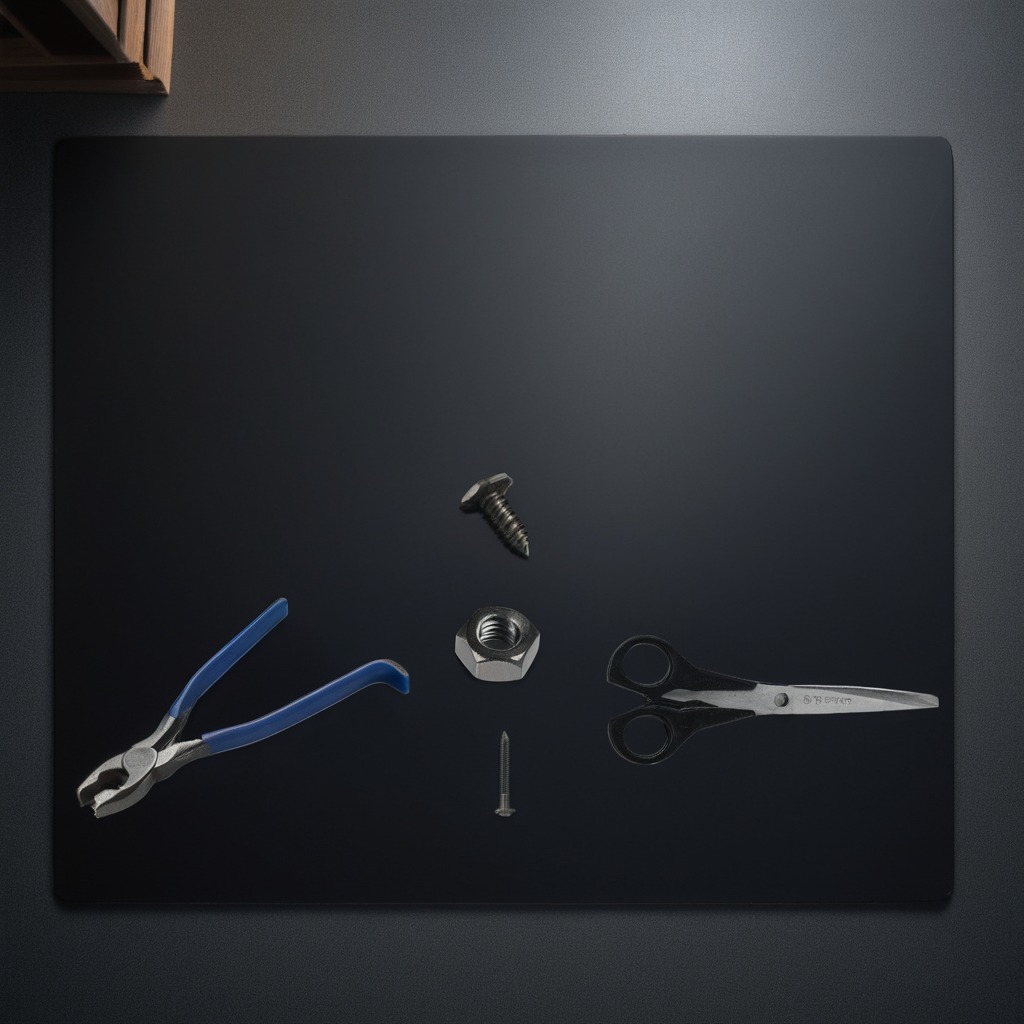
A metal machine screw, an iron nail, pliers, a metal nut, and a pair of scissors are lying on a clean granite tabletop inside a workshop at night dim ambient light soft shadows worn but beneath the mat.